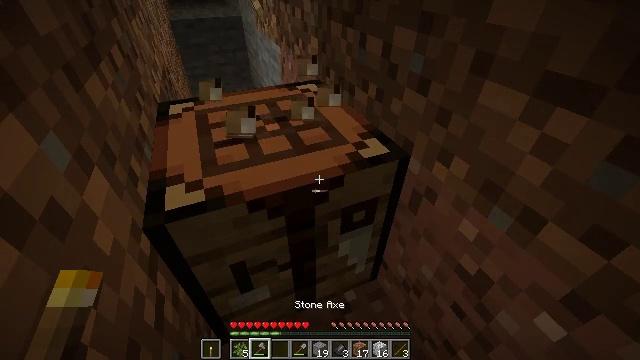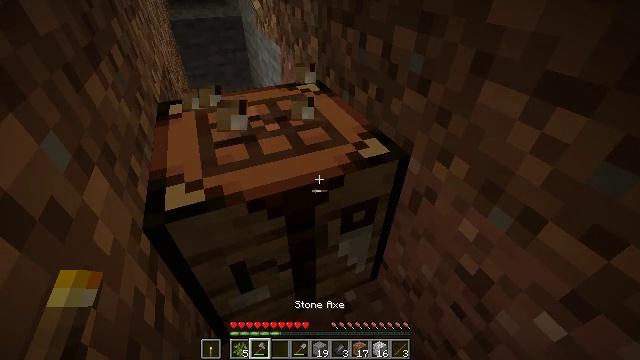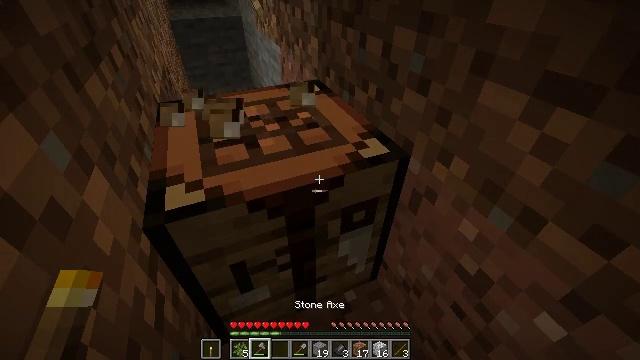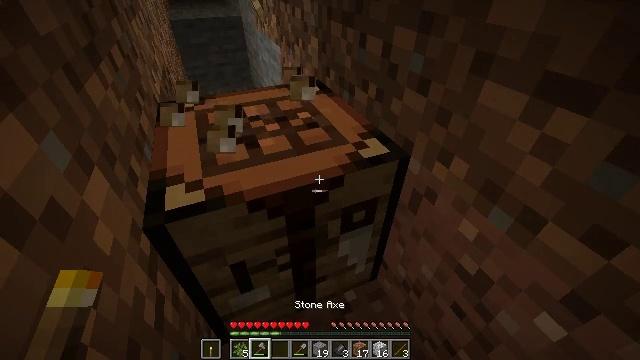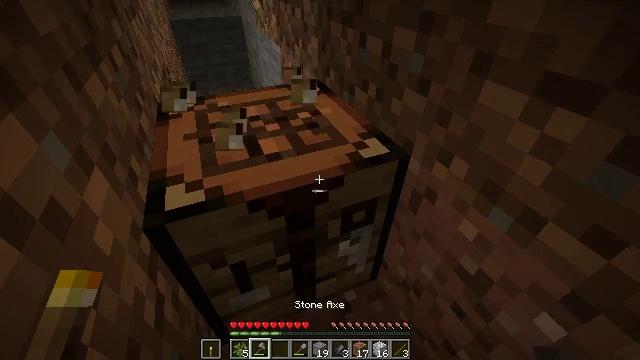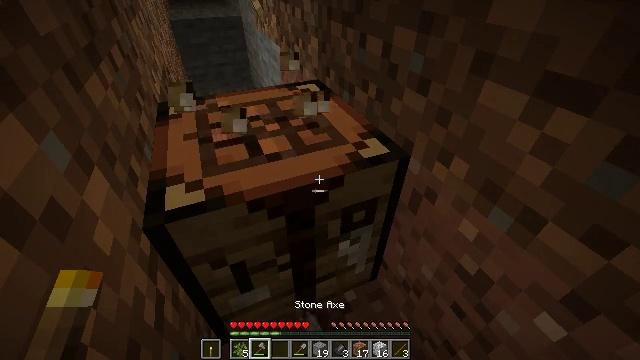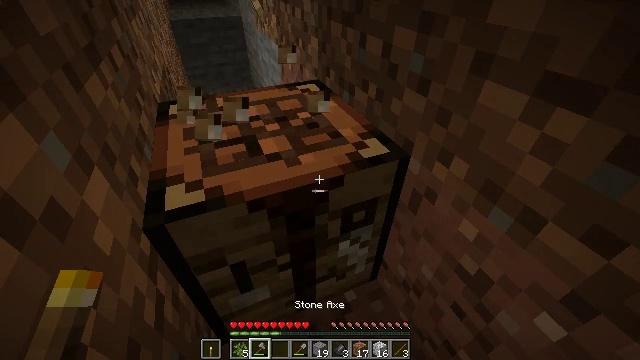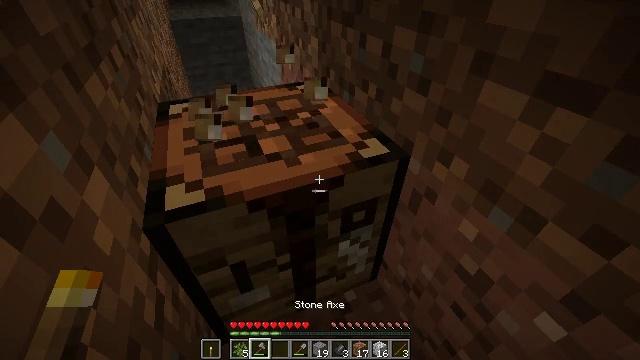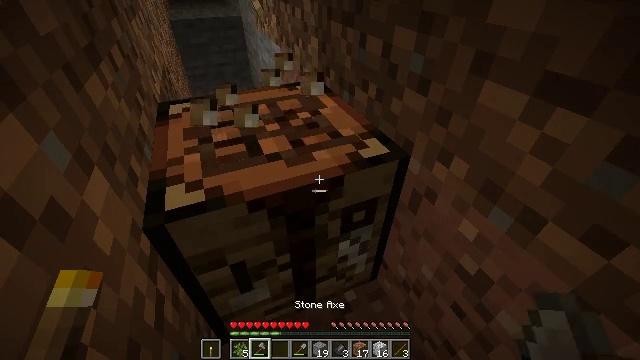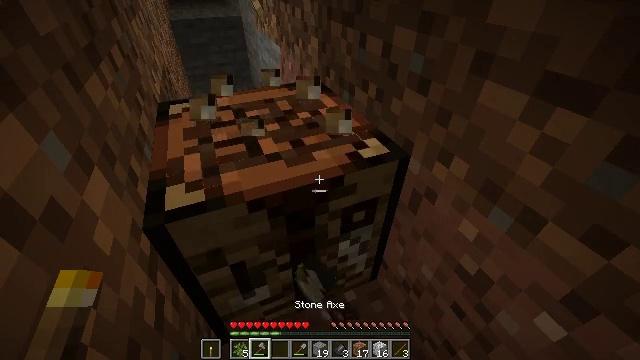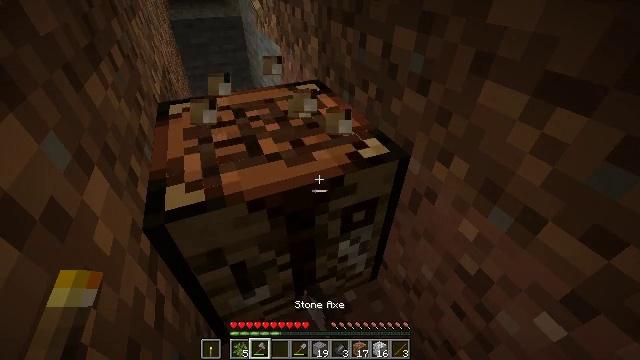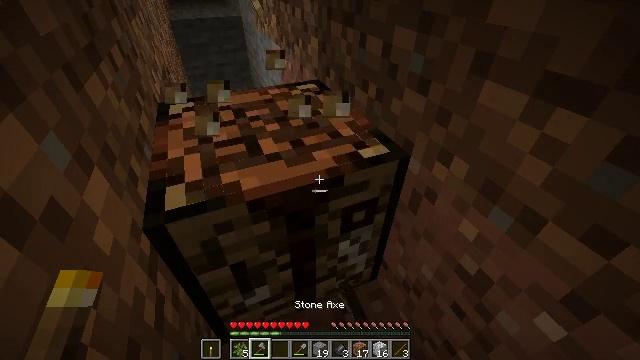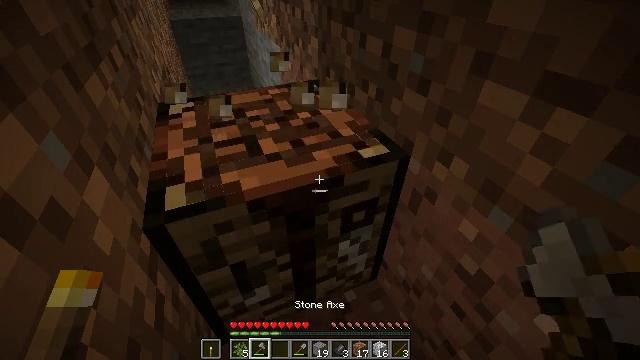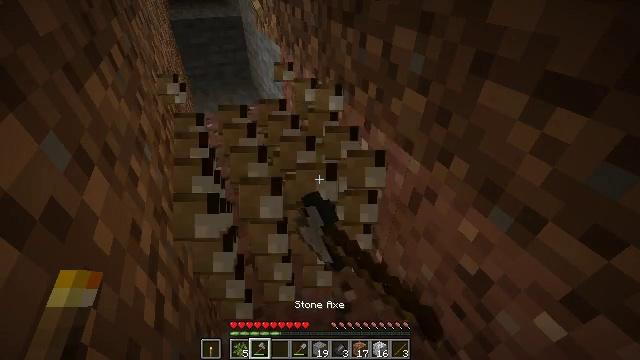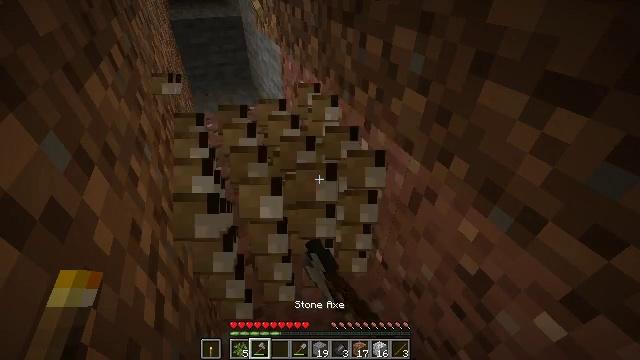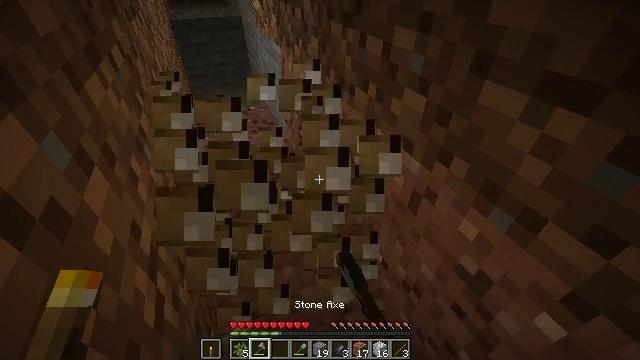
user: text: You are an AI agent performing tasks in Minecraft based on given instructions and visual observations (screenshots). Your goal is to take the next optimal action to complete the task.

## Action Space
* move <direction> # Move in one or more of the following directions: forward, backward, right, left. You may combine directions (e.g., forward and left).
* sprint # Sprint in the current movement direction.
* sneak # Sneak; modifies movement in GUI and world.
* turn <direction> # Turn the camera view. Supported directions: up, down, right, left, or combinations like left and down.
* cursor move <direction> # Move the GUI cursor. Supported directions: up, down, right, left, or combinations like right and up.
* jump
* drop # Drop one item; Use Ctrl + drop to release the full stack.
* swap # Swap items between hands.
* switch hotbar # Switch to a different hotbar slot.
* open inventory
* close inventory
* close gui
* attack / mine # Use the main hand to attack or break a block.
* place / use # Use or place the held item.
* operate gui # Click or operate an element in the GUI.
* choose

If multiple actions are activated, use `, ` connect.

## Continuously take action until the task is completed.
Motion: motion action
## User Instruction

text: Get an iron ingot by cooking iron ore.
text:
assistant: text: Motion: attack / mine
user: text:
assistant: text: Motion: attack / mine
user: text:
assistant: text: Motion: attack / mine
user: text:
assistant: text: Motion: attack / mine
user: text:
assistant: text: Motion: attack / mine
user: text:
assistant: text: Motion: attack / mine
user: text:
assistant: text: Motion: attack / mine
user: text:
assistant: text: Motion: attack / mine
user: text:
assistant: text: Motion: attack / mine
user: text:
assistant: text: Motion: attack / mine
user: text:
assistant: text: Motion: attack / mine
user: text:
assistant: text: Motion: attack / mine
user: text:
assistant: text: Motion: attack / mine
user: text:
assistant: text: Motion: attack / mine
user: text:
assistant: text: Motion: attack / mine
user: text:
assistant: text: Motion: attack / mine
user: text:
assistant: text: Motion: attack / mine
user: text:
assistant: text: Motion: attack / mine
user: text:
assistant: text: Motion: attack / mine
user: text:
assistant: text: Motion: attack / mine
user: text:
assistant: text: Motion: attack / mine
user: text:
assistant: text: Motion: no_op
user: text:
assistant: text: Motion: no_op
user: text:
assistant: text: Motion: move forward
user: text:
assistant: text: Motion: move forward and move left
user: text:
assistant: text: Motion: move forward and move left
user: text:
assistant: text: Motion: move forward and move left
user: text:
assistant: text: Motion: move forward and move left
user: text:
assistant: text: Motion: move forward and move left
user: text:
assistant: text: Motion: move forward and move left, turn up